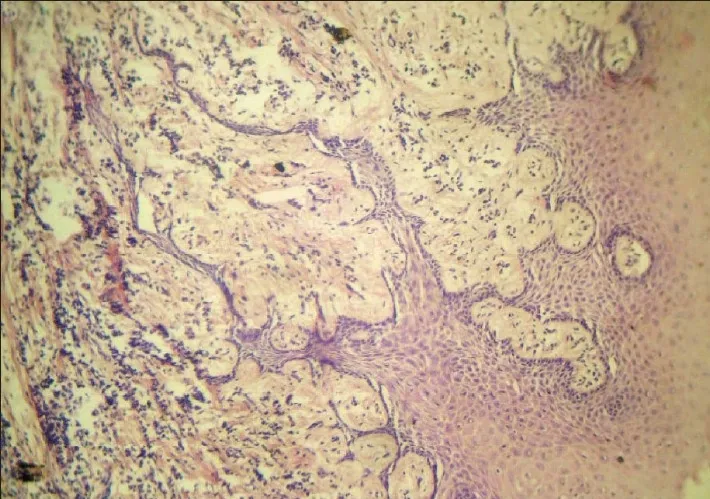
Histopathological examination.
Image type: pathology (h&e)